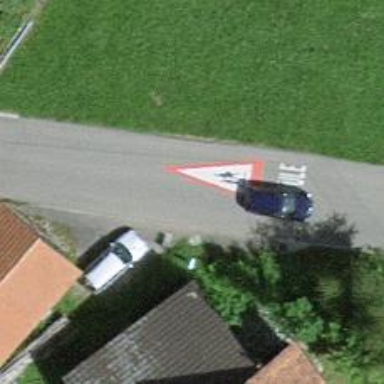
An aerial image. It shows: Public transport stop position.